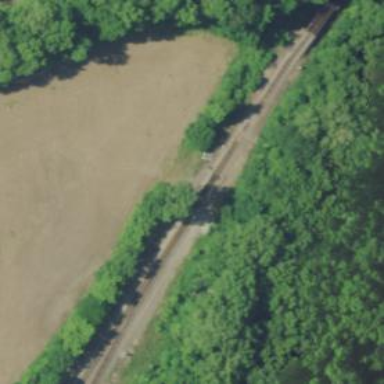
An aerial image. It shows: Junction on the railway.